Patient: sex M, age 36
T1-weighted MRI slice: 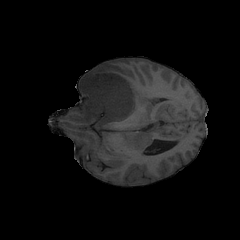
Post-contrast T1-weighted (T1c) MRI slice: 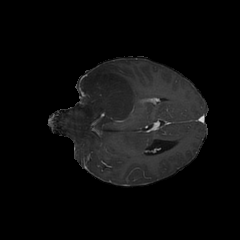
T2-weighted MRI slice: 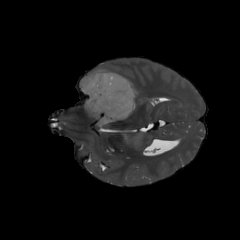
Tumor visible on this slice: yes
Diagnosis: Glioblastoma, IDH-wildtype
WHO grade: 4